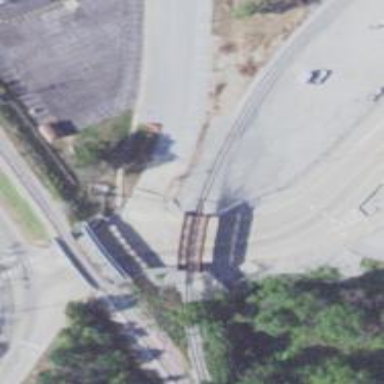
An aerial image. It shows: Bridge for railway spur.